Aerial crown-view tile of a tropical tree (Barro Colorado Island, Panama), acquired 20250217:
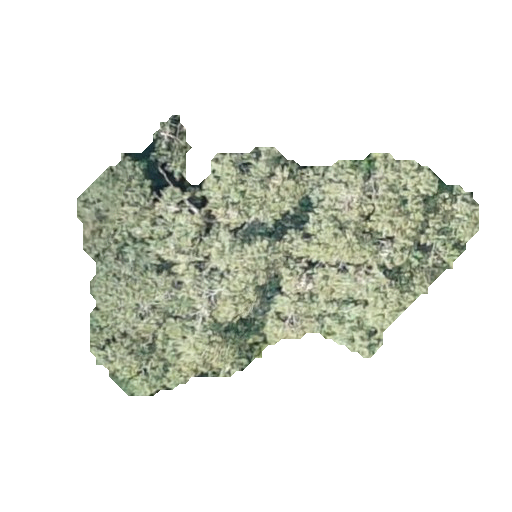
Species: Luehea seemannii
GBIF accepted scientific name: Luehea seemannii
Crown area: 104.503 m²